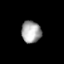
Tissue: skin
Cell type: Epithelial cells
Senescence score: 0.2345
Nuclear area (px): 424
Mean DAPI intensity: 165.094